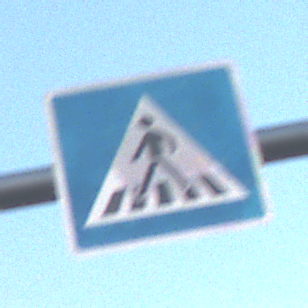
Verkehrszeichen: FussgaengerueberwegRechts
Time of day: SunriseSunset
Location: Outdoor (Nature)
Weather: Clear
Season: NotSpecified
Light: Natural